Interaction volume radius: 5 \u00c5
Interaction volume height: 20 \u00c5
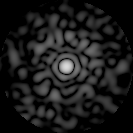
Disorder parameter: 0.8124